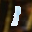
Label: 1